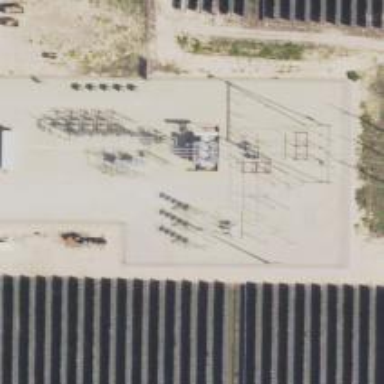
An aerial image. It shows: Switch used for power control.